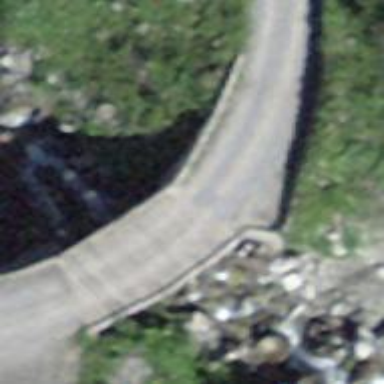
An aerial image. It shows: Gravel track on bridge with grade 2 track type.